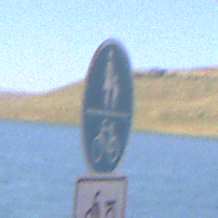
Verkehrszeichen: GemeinsamerGehUndRadweg
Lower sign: EinspurigeFahrzeugeFrei2
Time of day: MorningAfternoon
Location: Outdoor (Nature)
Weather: Clear
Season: NotSpecified
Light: Natural